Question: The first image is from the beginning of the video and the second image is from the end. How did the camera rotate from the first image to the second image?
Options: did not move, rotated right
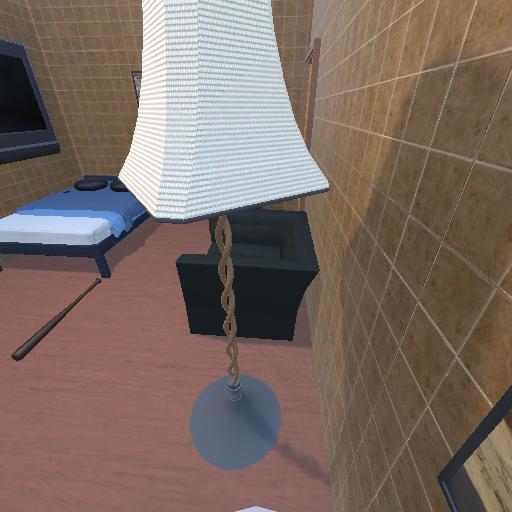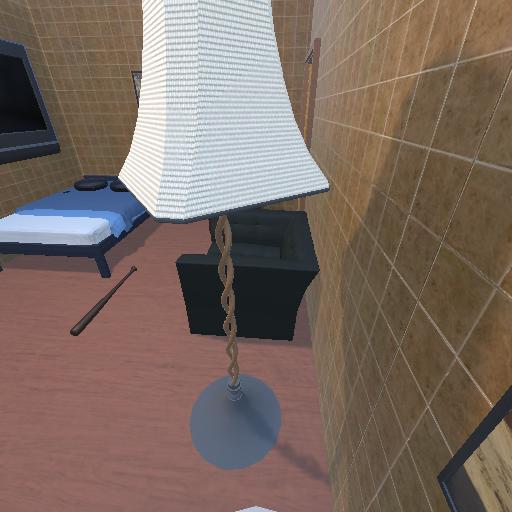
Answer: did not move